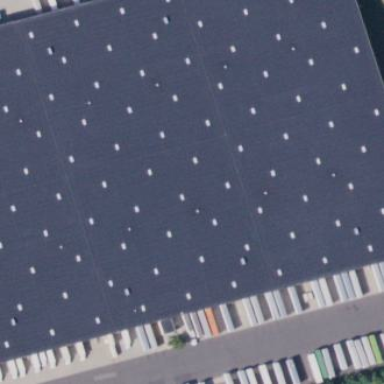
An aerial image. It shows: Warehouse.